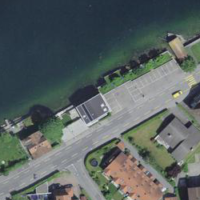
EUNIS habitat code: 14
Species observed at this site:
Cygnus olor